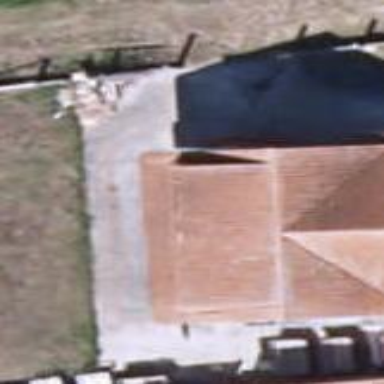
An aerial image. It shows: Simple house.